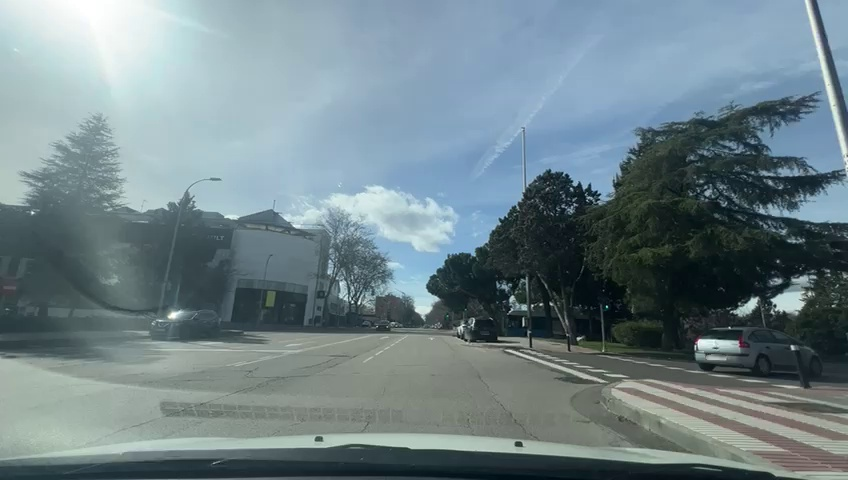
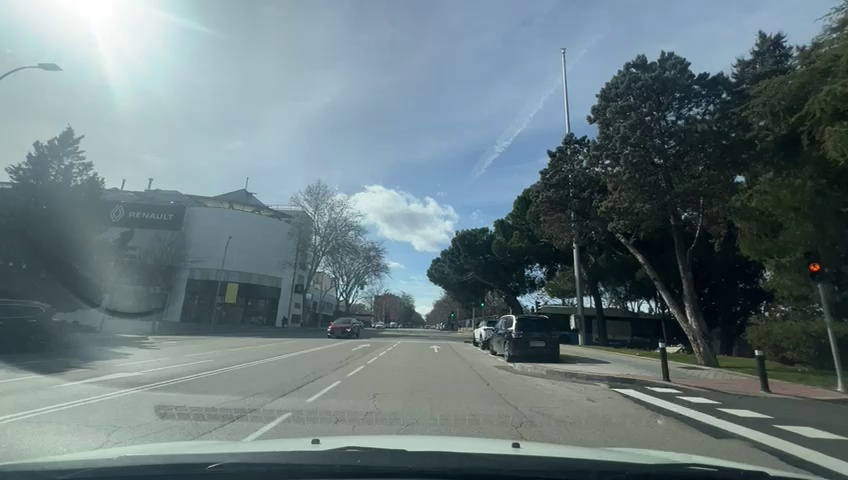
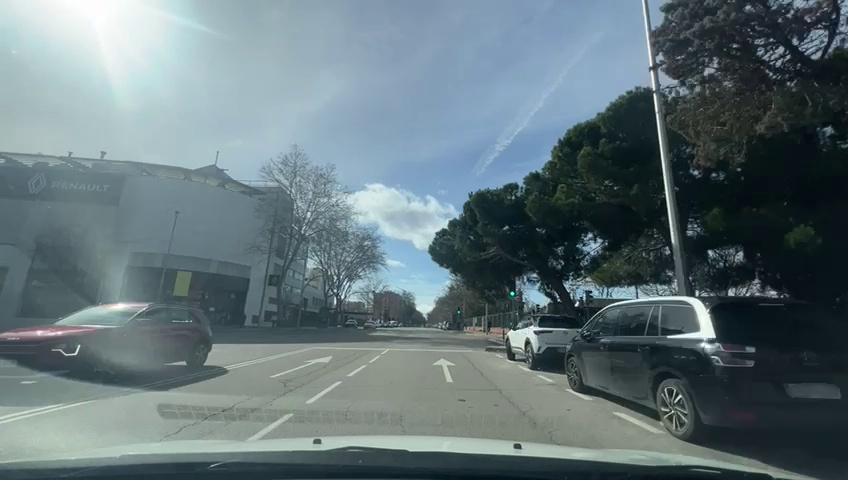
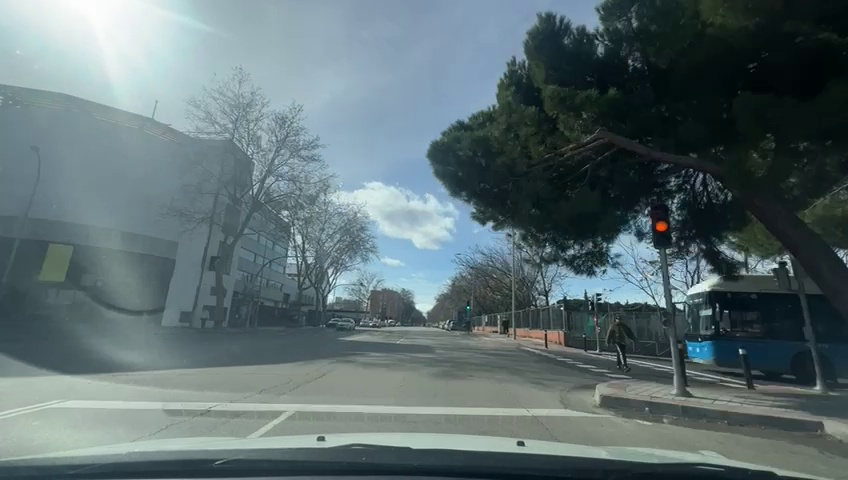
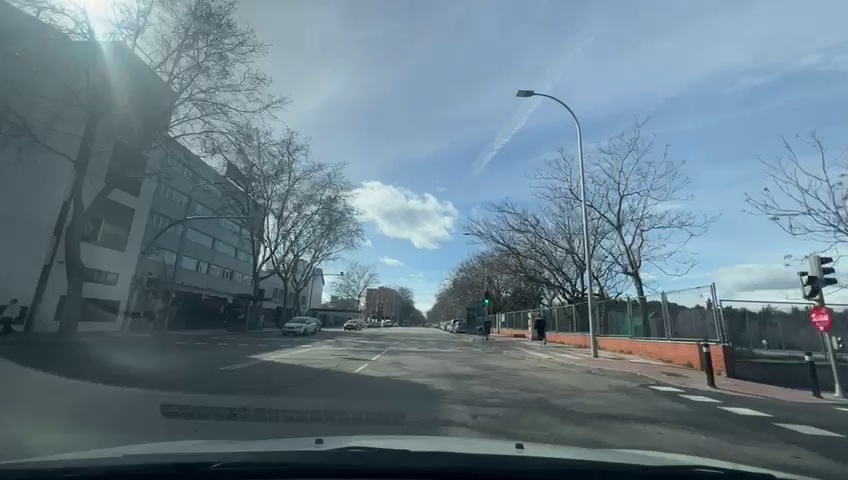
Situation: empty
Question: Is the distance between the ego vehicle and the vehicle ahead decreasing?
Answer: No
Reasoning: There are not leading vehicle, only a green traffic light that changes to orange when ego is crossing

Situation: empty
Question: Is either the ego vehicle or the leading vehicle stationary?
Answer: No
Reasoning: Ego is driving at constant velocity with no leading vehicle.

Situation: empty
Question: Is the ego vehicle decelerating due to dense traffic or congestion ahead?
Answer: No
Reasoning: There is a green traffic light in front ego that turns into orange at the moment ego is crossing the traffic light

Situation: empty
Question: Is a vehicle from an adjacent lane moving into the ego lane?
Answer: No
Reasoning: there are not vehicle in ego direction